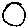
Label: circle